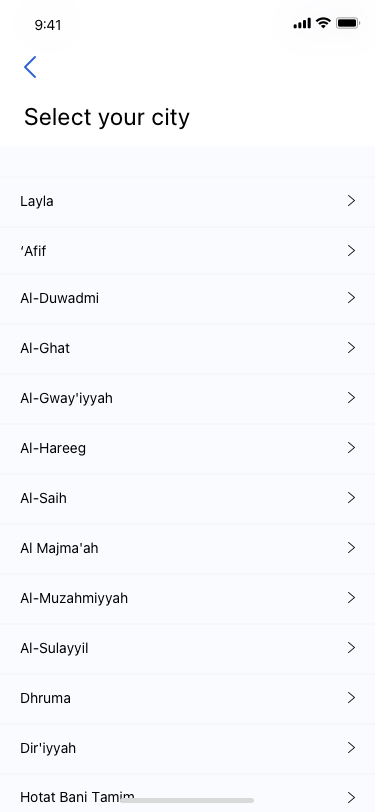
Text in this UI design:
Select your city
Layla
‘Afif
Al-Duwadmi
Al-Ghat
Al-Gway'iyyah
Al-Hareeg
Al-Saih
Al Majma'ah
Al-Muzahmiyyah
Al-Sulayyil
Dhruma
Dir'iyyah
Hotat Bani Tamim